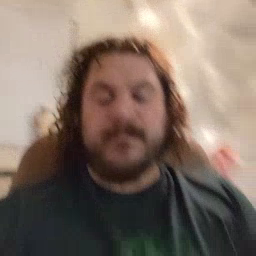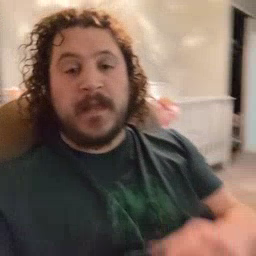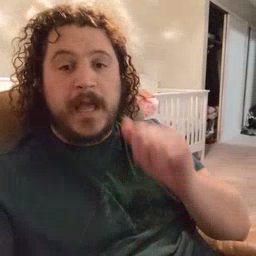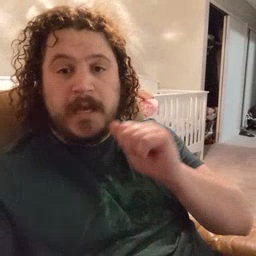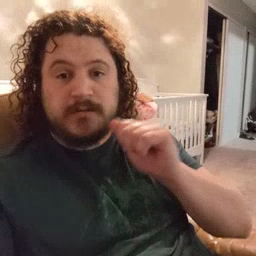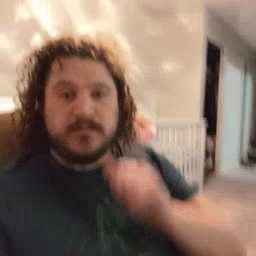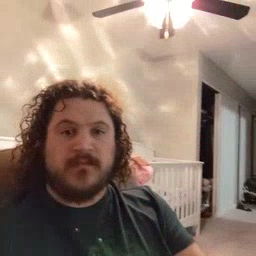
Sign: aunt